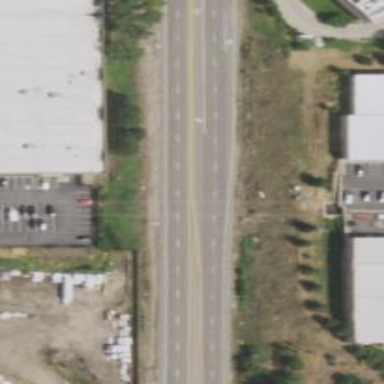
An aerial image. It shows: Asphalt road classified as trunk highway.